Aerial crown-view tile of a tropical tree (Barro Colorado Island, Panama), acquired 20250217:
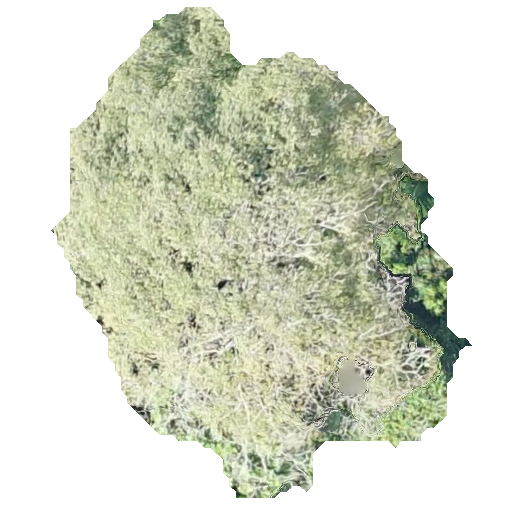
Species: Tabebuia rosea
GBIF accepted scientific name: Tabebuia rosea
Crown area: 195.046 m²